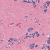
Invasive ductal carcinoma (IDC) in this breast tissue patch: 1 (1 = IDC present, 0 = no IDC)